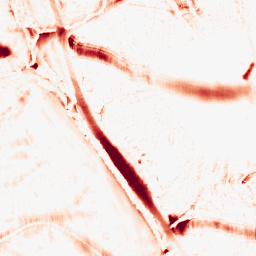
Category: morphological
Decomposition family: morphological_ellipse
Decomposition parameters: operation: opening
width: 30
height: 20
Upsampling method: cubic_mitchell
Upsampling parameters: scale: 4
Upsampling scale: 4